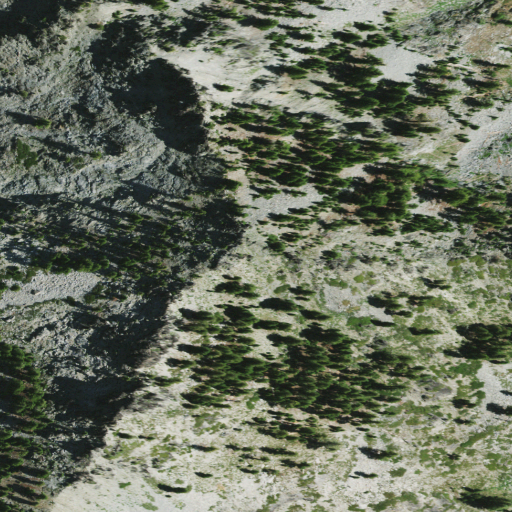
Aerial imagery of mountain in California named Black Mountain containing shrub, evergreen forest, barren land, grassland, high intensity development, low intensity development, medium intensity development, and open development